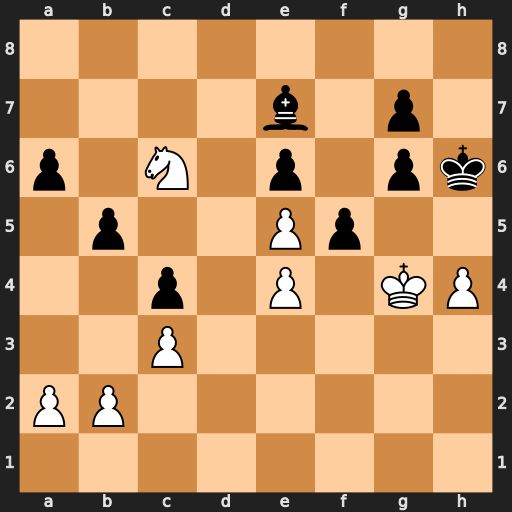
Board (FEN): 8/4b1p1/p1N1p1pk/1p2Pp2/2p1P1KP/2P5/PP6/8
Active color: w
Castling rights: -
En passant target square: f6
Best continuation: exf6 gxf6 Nxe7